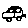
Label: car